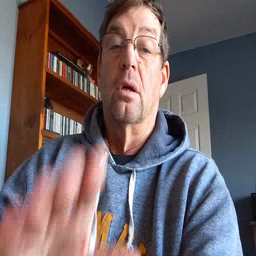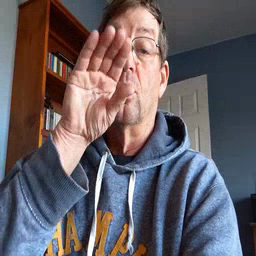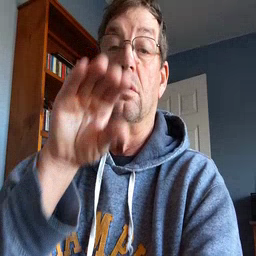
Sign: goose